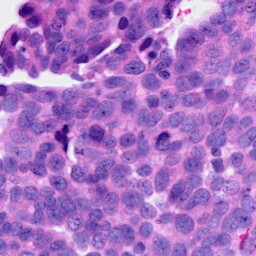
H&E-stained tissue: Ovarian